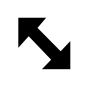
Cursor type: resize_nwse
OS/theme: linux-notwaita
Variant: black